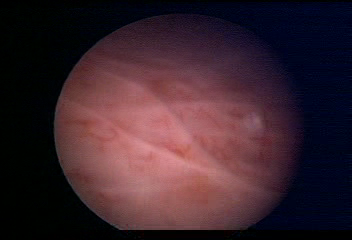
Modality: WLC
Class: Normal mucosa
Bladder cancer association: No